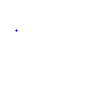
Particle: proton